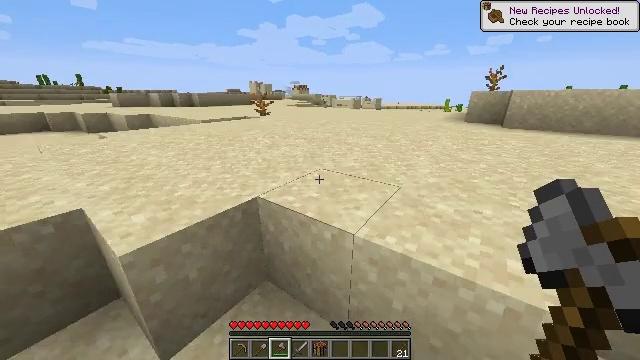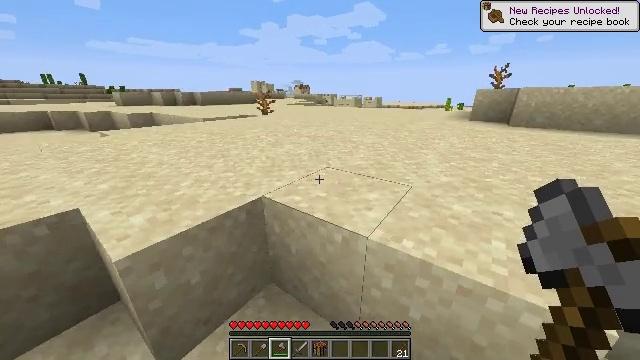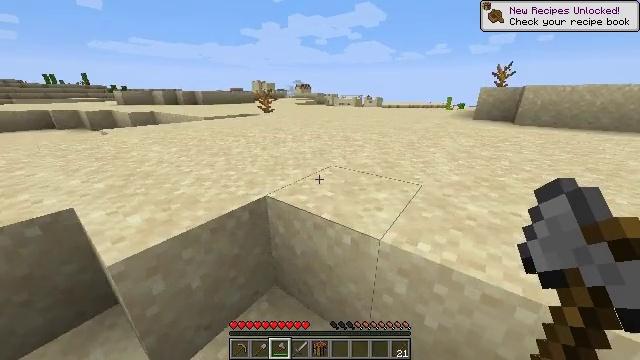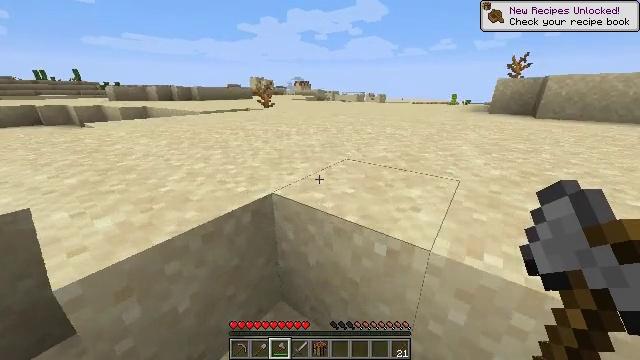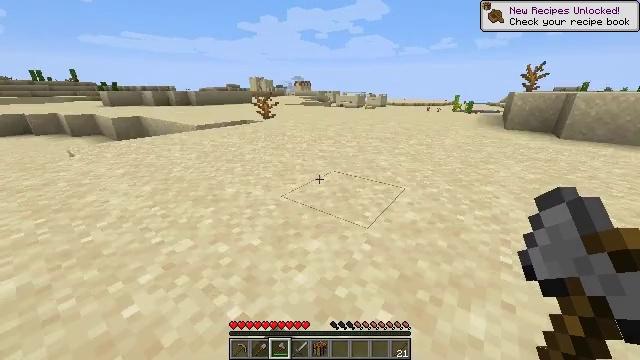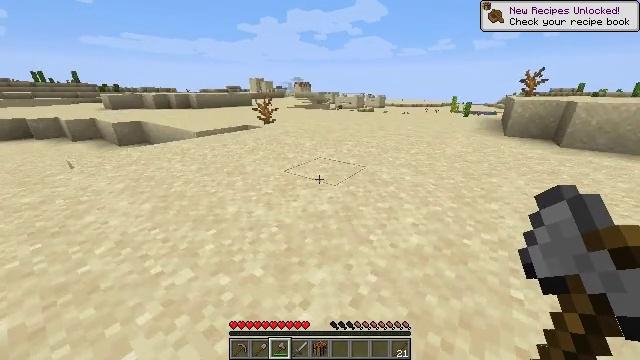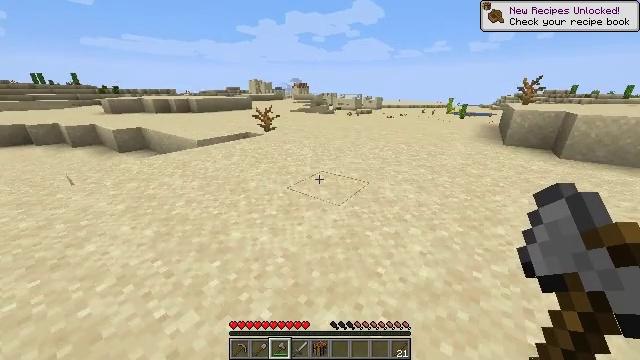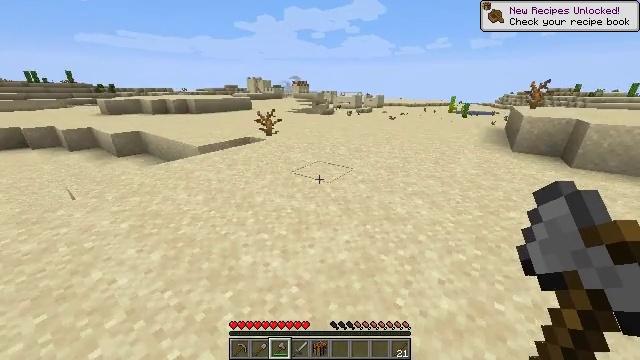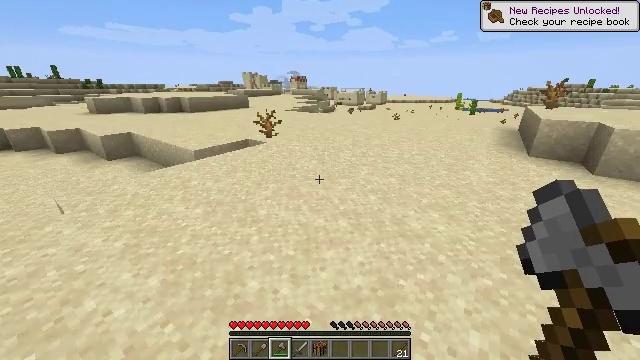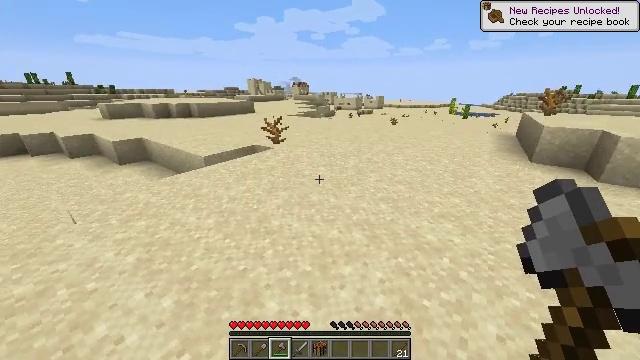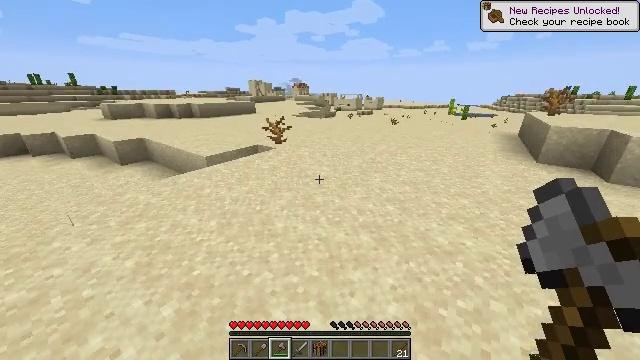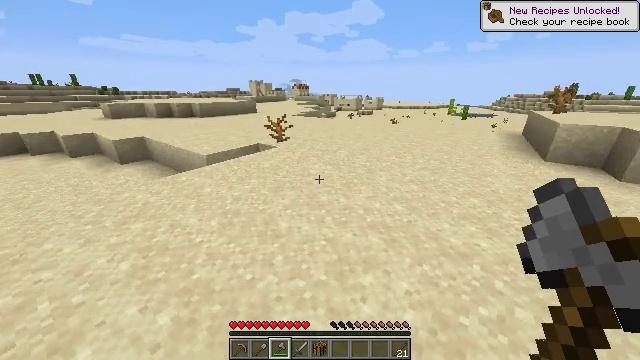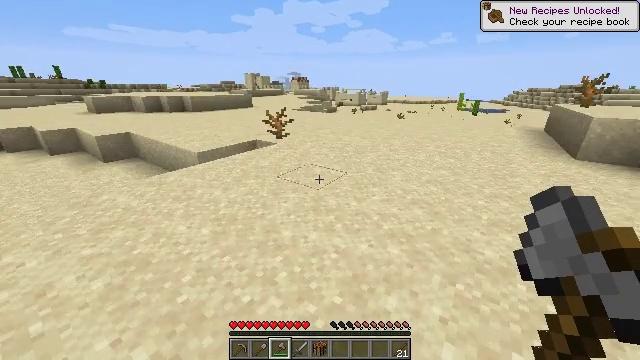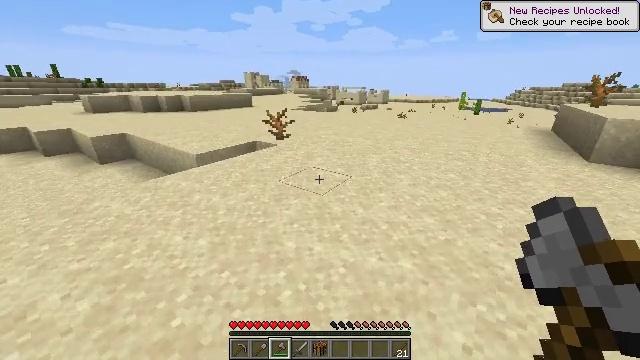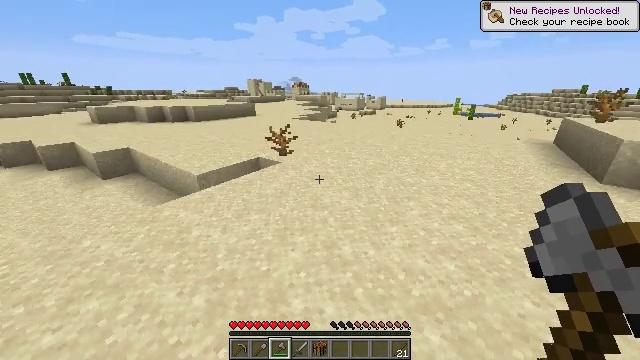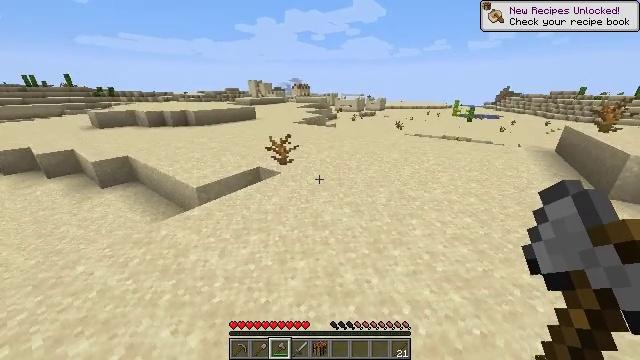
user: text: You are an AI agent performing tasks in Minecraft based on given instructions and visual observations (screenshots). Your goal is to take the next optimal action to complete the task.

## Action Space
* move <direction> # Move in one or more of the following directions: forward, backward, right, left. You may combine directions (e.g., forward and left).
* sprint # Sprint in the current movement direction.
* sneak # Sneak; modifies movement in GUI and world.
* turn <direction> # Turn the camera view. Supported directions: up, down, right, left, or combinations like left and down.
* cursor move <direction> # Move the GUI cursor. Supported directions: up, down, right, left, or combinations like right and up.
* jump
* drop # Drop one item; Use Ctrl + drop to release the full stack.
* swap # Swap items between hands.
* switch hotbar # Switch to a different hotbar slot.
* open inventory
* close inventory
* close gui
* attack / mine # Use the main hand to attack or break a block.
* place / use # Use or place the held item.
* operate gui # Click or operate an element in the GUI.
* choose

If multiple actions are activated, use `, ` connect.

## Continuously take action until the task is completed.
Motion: motion action
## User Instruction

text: Attack the hay block to get hay.
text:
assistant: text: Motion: move forward, sprint
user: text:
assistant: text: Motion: move forward, sprint
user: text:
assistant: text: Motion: move forward, sprint, jump
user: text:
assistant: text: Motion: move forward, sprint, jump
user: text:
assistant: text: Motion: move forward, sprint, jump
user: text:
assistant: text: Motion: move forward, sprint, jump
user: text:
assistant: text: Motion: move forward, sprint, jump
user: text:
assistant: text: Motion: move forward, sprint
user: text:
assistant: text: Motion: move forward, sprint
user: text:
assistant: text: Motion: move forward, sprint
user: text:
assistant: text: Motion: move forward, sprint
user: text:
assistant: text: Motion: move forward, sprint
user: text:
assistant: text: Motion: move forward, sprint
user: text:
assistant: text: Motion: move forward, sprint, jump
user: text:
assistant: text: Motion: move forward, sprint, jump
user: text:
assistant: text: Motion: move forward, sprint, jump
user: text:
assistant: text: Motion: move forward, sprint, jump
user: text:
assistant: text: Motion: move forward, sprint, jump
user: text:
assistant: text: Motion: move forward, sprint, jump
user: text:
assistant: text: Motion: move forward, sprint, jump
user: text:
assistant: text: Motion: move forward, sprint, jump
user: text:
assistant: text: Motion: move forward, sprint, jump
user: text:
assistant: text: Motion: move forward, sprint, jump
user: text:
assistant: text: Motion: move forward, sprint, jump
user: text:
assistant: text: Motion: move forward, sprint, jump
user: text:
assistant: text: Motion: move forward, sprint, jump
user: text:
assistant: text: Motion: move forward, sprint, jump
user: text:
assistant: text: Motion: move forward, sprint, jump
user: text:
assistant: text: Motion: move forward, sprint, jump
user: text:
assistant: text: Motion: move forward, sprint, jump